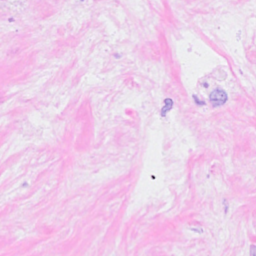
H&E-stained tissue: Breast